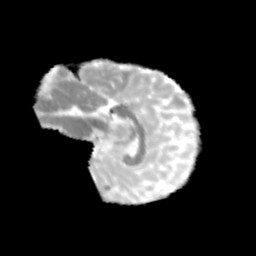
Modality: MD
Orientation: sagittal
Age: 10
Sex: male
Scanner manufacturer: siemens
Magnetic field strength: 3 T
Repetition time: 3.8 s
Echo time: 0.07 s